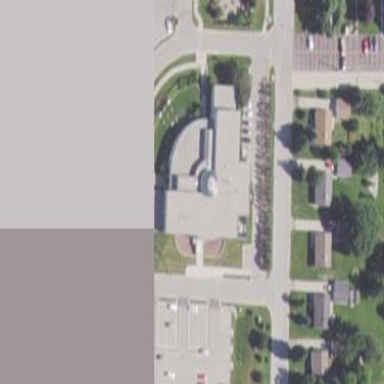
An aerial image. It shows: Town hall building.